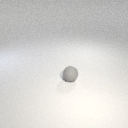
small gray rubber sphere